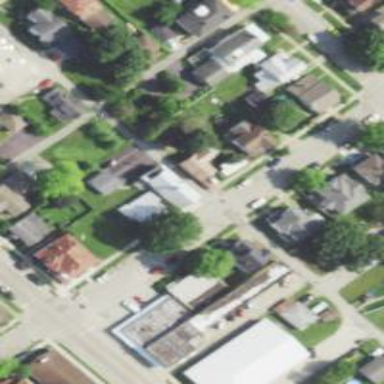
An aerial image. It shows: Alley classified as service road.